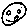
Label: smiley face